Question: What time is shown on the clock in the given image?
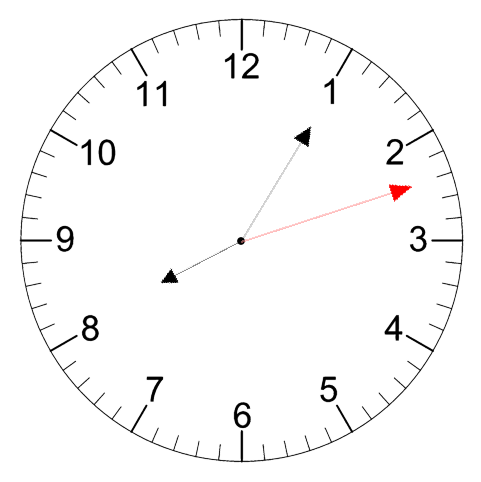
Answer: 08:05:12